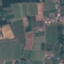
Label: PermanentCrop